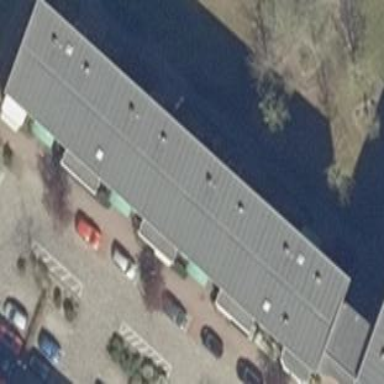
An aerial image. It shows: Apartment building with flat roof.